Question: Ok, my first question was modified so many times that I chose to delete it and reformulate my question. I've made a small test-case project with different model-names to find a proper solution for my problem.
: Don't mix the up with
: I separated the user-data into multiple for legal & performance issues.
Currently I'm working on a project that has multiple 'User''s and each 'User' has it's own with multiple ('cars' is one of the ). Now, I need to explain something first:
Every 'User' has his own (not a table, a ), so the database names are as follows.
- 'app'- 'users'- 'permissions'- 'app_user1''User.id'- 'cars''User.id'- 'app_user2''User.id'- 'cars''User.id'-
I made a small drawing which might clarify the / -definitions and their relations to the models:

I don't know which to connect to until the 'User' logs in. 'User''s and their are created dynamically, so I cant use 'app/Config/database.php'.
So I'm currently writing an extension on the 'Model' and 'ConnectionManager' classes to bypass CakePHP's basic database behaviors. So the 'Car' model knows which to use. But I just have a feeling this could be done easier!
So I guess it all boils down to one question:
Thanks to anyone who will take the time and effort of reading and understanding my problem!
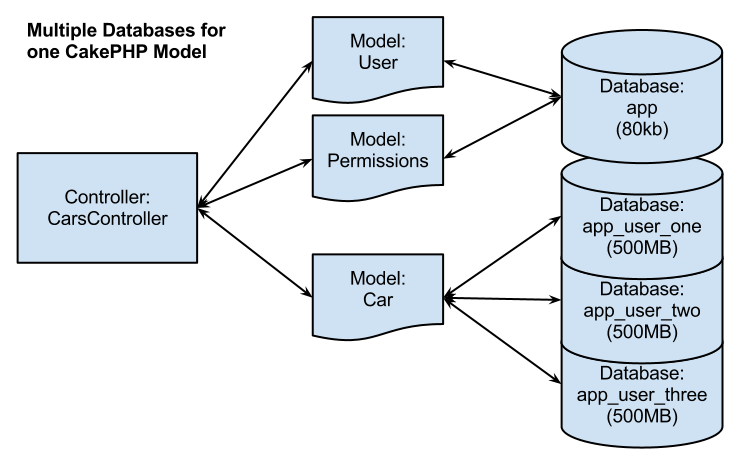
Answer: <URL> a small adaptation for the 'Controller's! It's pretty small and it turns out, it works in and .
Anyhow, this is my final solution, that I put in the 'app/Model/AppModel.php':
'''
class AppModel extends Model
{
/**
* Connects to specified database
*
* @param String name of different database to connect with.
* @param String name of existing datasource
* @return boolean true on success, false on failure
* @access public
*/
public function setDatabase($database, $datasource = 'default')
{
$nds = $datasource . '_' . $database;
$db = &ConnectionManager::getDataSource($datasource);
$db->setConfig(array(
'name' => $nds,
'database' => $database,
'persistent' => false
));
if ( $ds = ConnectionManager::create($nds, $db->config) ) {
$this->useDbConfig = $nds;
$this->cacheQueries = false;
return true;
}
return false;
}
}
'''
And here is how I used it in my 'app/Controller/CarsController.php':
'''
class CarsController extends AppController
{
public function index()
{
$this->Car->setDatabase('cake_sandbox_client3');
$cars = $this->Car->find('all');
$this->set('cars', $cars);
}
}
'''
I'm betting, I'm not the first or last one with this problem. So I really hope this information will find people & the CakePHP community.